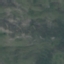
Land use / land cover class: HerbaceousVegetation